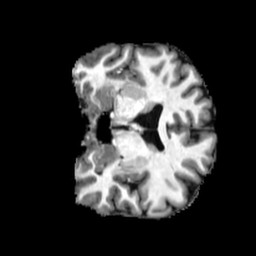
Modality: T1w
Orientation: coronal
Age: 34
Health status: healthy
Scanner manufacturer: philips
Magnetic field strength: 3 T
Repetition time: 0.007851 s
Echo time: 0.00361 s